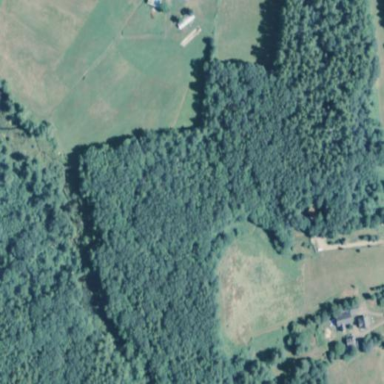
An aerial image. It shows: Forest with mixed leaf types and cycles.